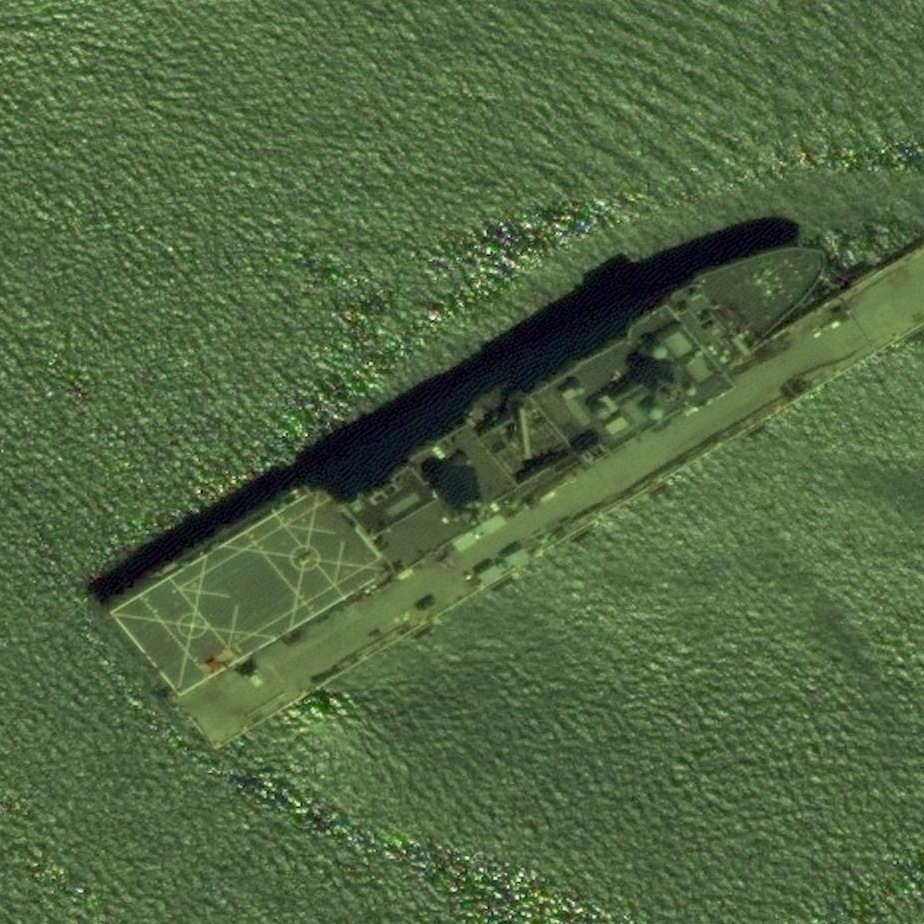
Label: Whitby_Island-class_dock_landing_ship